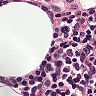
Metastatic tissue present: no